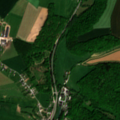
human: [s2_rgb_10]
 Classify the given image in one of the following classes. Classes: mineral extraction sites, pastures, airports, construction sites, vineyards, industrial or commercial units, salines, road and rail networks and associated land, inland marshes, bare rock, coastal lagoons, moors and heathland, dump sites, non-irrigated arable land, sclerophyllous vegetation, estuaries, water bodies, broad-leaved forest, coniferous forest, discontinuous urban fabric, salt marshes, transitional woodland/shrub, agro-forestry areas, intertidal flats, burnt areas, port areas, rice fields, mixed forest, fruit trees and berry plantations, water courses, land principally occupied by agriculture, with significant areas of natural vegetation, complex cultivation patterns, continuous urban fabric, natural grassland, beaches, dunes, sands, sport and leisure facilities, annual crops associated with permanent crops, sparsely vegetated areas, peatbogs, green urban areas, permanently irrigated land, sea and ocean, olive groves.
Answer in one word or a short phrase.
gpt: discontinuous urban fabric, non-irrigated arable land, pastures, broad-leaved forest